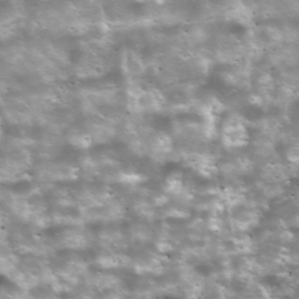
Label: non_frost